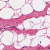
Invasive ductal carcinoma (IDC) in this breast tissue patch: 0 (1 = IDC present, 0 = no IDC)